Question: I make an easy div hover show and hide 'introduce words' with jQuery, in the default code. All the introduced words position is relative. the 'introduce words' div's of 'box4' and 'box8' will out of the 'div#main'.
and how to do? so that the introduce words div of 'box4' and 'box8' will make a right align?
For I can not describe well in english, I make a picture. you can see when hover in 'box4', the 'introduce words' div's right will not out of the 'div#main', this is what I need. Thanks.
code link here: <URL>
image:
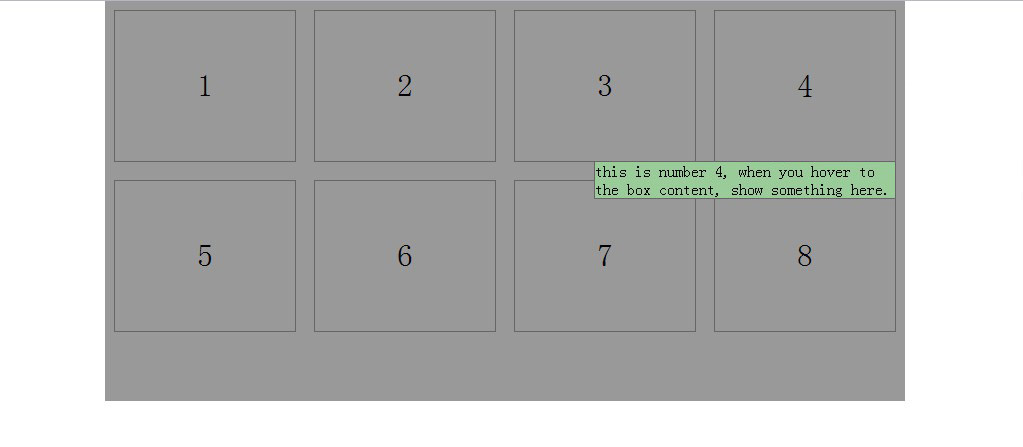
Answer: Pure jQuery way is '$('.box:nth-child(4n+4)').addClass('oy');' and adjust your positioning to make the '.box' relative and the '.hover' absolute, making '.oy {right: 0;}'
Here's the stuff: <URL>